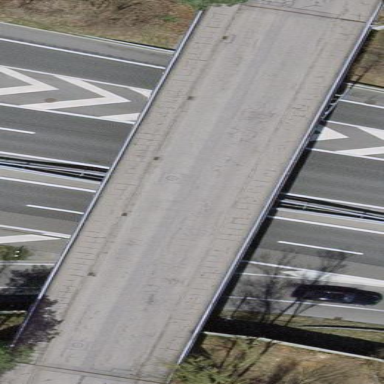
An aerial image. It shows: Man-made bridge.